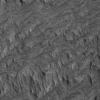
Atmospheric dust classification: not_dusty